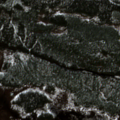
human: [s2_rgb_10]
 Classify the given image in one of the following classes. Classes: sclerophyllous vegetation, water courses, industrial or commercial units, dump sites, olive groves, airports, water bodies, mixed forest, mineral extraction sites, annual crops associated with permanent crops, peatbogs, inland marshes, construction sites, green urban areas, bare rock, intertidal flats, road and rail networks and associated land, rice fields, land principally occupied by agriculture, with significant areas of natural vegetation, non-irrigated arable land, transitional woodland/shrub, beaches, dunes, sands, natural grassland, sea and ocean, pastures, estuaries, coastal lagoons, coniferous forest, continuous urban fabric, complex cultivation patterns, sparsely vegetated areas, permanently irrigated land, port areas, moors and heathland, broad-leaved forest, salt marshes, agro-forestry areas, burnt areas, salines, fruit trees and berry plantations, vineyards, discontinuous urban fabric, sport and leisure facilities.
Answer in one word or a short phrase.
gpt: coniferous forest, peatbogs